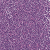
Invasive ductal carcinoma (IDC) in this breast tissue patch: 1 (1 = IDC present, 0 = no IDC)